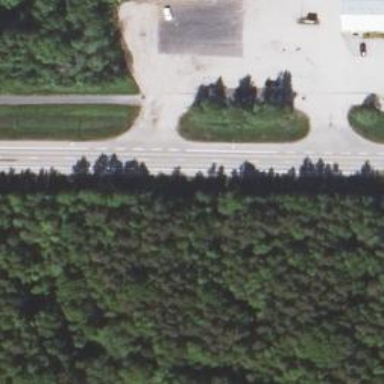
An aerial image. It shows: Asphalt road designated as trunk highway.